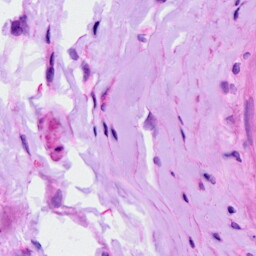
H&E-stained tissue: Ovarian